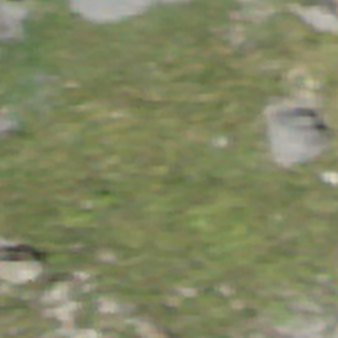
Label: other